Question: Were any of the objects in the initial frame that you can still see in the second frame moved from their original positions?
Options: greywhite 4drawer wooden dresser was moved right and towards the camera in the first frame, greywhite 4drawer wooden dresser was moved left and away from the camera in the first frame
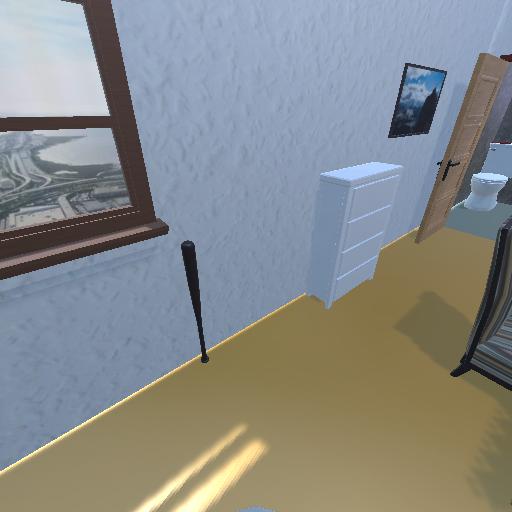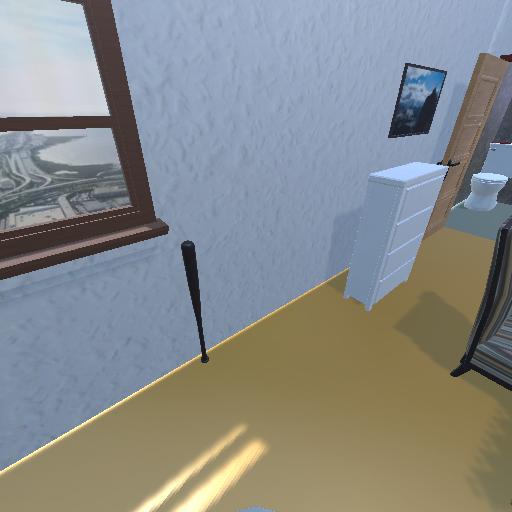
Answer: greywhite 4drawer wooden dresser was moved right and towards the camera in the first frame